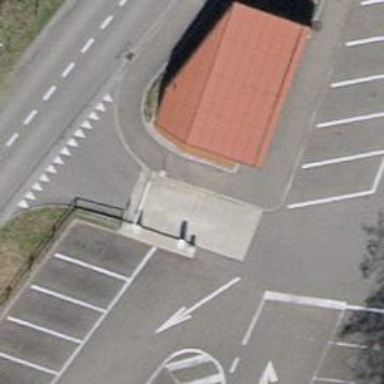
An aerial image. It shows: Lift gate barrier.